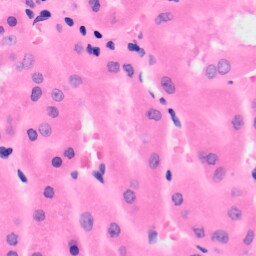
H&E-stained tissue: Kidney